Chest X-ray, PA view. Patient: 18 years old, sex M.
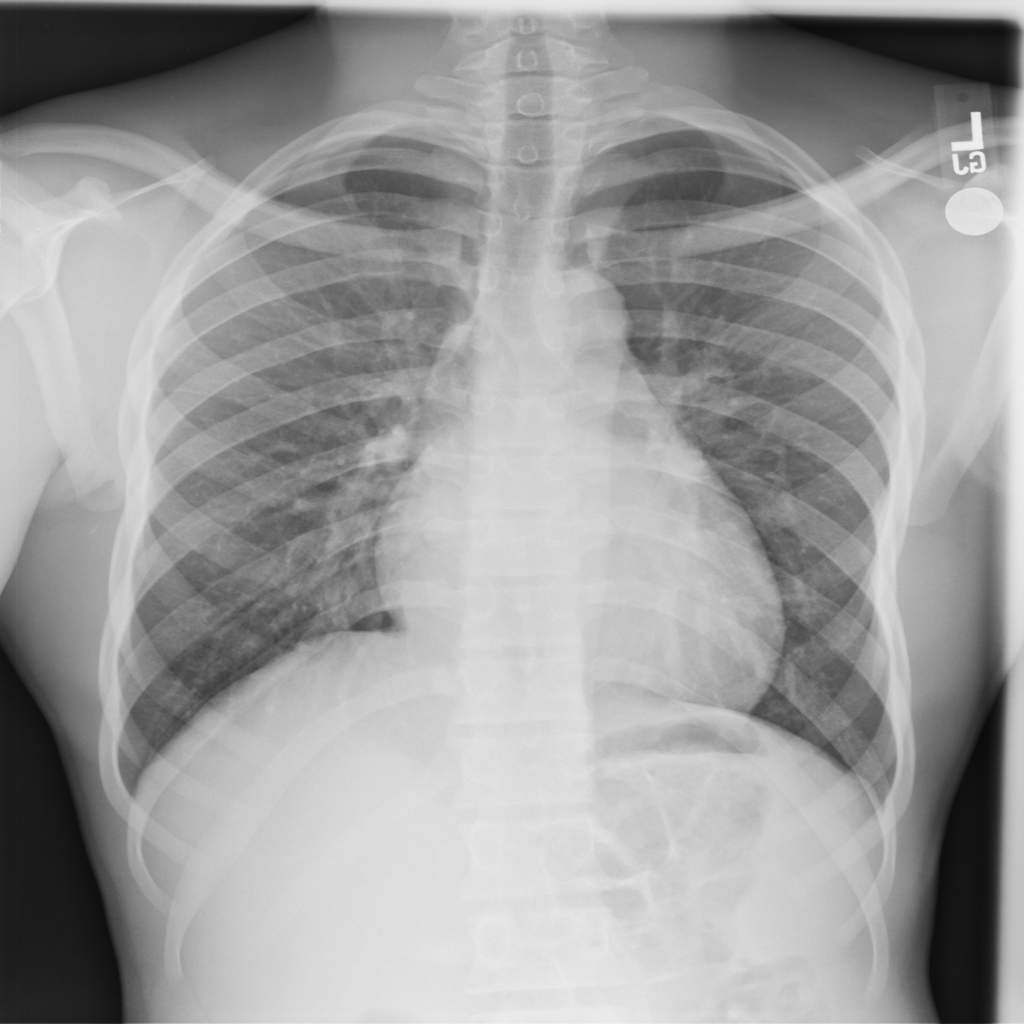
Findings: No Finding